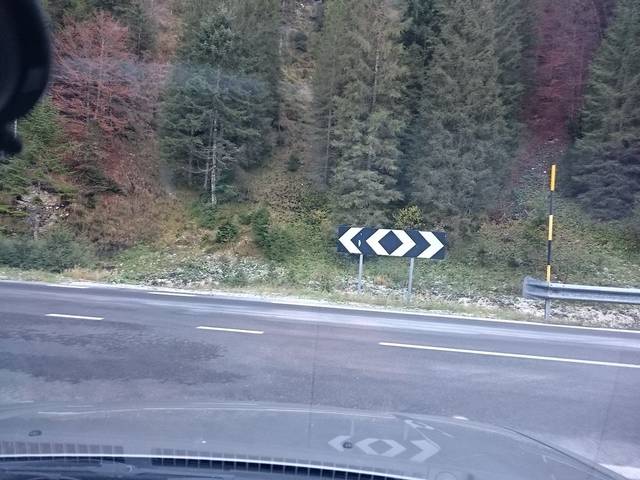
Region: Italy
Coordinates: 45.95, 11.43